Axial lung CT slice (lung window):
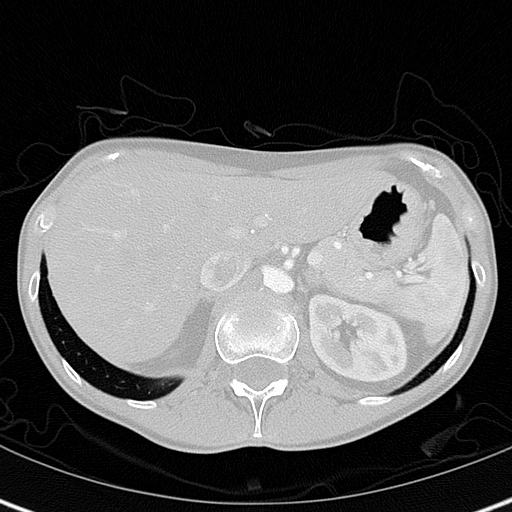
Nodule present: no